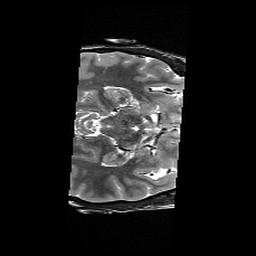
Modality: T2w
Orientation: axial
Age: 30
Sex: female
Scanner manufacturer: siemens
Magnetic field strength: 3 T
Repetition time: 6.1 s
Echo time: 0.104 s